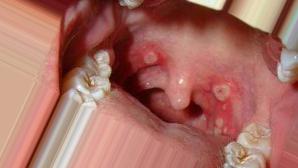
Condition: Mouth Ulcer